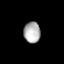
Tissue: lung
Cell type: Endothelial cells
Senescence score: 0.5574
Nuclear area (px): 341
Mean DAPI intensity: 176.833